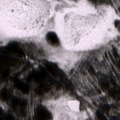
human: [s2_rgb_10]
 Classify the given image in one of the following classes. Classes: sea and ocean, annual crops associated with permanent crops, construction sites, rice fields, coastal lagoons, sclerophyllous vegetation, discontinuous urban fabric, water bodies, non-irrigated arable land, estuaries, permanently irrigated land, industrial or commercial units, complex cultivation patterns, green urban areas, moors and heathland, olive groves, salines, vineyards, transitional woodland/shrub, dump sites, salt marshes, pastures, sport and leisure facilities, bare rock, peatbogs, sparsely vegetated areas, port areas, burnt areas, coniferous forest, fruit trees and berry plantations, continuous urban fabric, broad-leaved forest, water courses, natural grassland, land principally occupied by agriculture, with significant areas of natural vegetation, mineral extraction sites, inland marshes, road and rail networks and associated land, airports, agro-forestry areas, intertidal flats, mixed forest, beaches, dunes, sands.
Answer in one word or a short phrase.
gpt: coniferous forest, transitional woodland/shrub, peatbogs